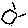
Label: sun